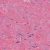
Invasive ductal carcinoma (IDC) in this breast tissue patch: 0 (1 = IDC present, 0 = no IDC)